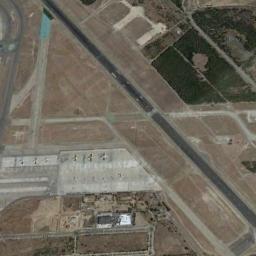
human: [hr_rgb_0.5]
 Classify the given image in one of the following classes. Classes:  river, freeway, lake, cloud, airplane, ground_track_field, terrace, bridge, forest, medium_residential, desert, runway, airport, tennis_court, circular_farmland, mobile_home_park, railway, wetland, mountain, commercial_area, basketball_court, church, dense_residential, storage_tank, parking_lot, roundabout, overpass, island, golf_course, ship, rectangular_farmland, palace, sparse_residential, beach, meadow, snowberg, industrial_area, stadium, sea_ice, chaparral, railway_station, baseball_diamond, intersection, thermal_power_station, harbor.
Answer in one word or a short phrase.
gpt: airport